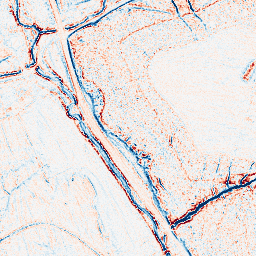
Category: edge_preserving
Decomposition family: anisotropic_diffusion
Decomposition parameters: iterations: 5
kappa: 30
gamma: 0.15
Upsampling method: cubic_catmull_rom
Upsampling parameters: scale: 2
Upsampling scale: 2